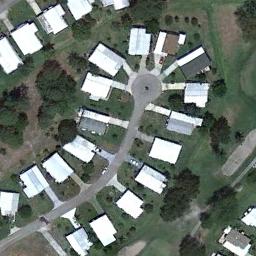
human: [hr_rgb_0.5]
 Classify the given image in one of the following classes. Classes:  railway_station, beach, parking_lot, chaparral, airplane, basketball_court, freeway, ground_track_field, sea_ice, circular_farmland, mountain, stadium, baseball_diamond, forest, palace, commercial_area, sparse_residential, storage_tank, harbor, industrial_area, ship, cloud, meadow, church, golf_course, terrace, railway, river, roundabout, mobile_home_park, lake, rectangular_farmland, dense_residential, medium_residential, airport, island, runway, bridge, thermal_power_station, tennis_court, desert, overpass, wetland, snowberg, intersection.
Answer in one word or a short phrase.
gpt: mobile_home_park